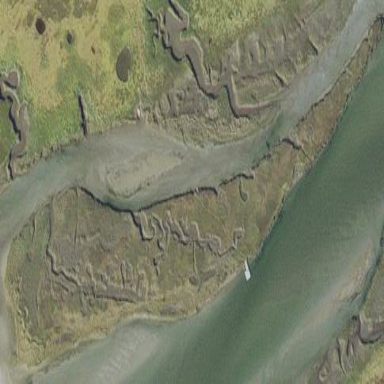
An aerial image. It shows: Saltmarsh wetland area.